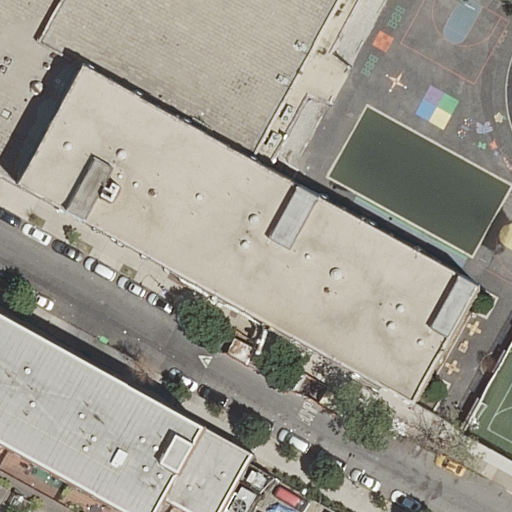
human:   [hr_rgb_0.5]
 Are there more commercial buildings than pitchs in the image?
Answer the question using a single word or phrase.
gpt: no

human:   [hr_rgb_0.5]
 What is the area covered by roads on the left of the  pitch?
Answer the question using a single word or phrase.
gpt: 0m2

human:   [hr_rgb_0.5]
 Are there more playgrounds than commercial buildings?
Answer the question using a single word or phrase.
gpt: yes

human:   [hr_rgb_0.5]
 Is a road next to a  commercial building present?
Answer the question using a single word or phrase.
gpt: no

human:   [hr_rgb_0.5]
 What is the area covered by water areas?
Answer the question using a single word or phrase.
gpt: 0m2

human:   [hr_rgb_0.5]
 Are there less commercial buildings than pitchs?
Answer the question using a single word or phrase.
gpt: yes

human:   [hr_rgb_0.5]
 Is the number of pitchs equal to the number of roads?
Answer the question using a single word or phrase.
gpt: no

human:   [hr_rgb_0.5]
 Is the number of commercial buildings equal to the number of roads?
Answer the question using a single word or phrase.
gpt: no

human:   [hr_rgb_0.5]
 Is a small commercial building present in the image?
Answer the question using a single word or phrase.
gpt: no

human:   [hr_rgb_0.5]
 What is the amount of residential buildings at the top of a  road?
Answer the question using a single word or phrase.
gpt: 1

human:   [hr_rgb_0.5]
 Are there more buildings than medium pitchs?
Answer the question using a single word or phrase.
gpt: yes

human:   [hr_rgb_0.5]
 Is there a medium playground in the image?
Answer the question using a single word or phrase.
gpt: no

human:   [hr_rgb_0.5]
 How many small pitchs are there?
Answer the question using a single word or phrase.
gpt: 0

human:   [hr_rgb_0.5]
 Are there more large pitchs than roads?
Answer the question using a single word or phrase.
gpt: no

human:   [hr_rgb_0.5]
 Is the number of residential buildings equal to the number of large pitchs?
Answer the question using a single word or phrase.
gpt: no

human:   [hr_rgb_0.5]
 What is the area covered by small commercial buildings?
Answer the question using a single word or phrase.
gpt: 0m2

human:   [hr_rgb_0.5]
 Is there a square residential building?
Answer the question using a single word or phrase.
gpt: no

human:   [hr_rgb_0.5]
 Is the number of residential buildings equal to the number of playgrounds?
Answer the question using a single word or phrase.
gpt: no

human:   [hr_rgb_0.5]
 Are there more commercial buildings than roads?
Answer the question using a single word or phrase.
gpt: no

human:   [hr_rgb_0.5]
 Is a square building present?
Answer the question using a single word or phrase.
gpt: no

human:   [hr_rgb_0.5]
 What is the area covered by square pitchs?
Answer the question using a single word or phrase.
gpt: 0m2

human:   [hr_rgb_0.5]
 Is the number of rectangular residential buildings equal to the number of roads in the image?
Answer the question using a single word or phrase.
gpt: no

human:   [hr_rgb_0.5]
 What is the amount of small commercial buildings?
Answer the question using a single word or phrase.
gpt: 0

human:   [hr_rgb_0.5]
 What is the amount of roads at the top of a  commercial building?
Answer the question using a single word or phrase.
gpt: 0

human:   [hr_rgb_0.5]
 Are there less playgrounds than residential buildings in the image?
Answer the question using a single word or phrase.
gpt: yes

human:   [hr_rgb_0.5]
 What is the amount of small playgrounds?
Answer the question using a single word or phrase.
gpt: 0

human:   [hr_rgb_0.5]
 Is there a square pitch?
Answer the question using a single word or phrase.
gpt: no

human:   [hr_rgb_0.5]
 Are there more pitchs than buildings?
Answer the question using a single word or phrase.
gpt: no

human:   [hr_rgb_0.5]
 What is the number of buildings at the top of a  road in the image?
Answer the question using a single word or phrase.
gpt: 1

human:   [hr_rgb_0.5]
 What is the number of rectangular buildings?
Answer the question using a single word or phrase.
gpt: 0

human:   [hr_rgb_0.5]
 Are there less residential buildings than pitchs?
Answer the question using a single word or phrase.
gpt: no

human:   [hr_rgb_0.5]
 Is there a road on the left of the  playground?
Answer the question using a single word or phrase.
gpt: yes

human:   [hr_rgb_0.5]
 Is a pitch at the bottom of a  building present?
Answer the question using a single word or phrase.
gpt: yes

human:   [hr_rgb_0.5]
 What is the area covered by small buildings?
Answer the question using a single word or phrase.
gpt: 0m2

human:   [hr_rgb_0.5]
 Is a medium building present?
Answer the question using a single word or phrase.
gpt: no

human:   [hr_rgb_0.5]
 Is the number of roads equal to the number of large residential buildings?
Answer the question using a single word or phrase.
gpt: yes